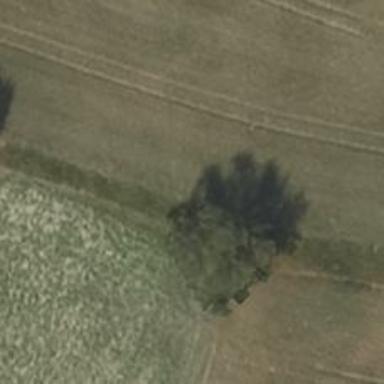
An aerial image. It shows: Broadleaved evergreen tree in its natural setting.